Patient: sex F, age 64
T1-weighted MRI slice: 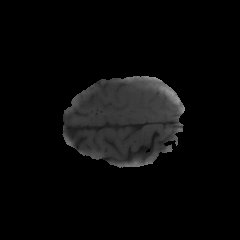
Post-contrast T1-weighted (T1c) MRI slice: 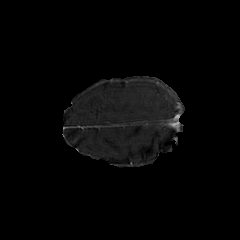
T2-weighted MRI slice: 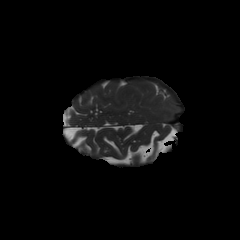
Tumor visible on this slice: no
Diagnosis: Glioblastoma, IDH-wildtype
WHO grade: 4